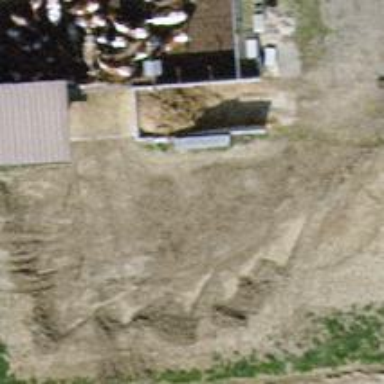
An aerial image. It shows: Farm.